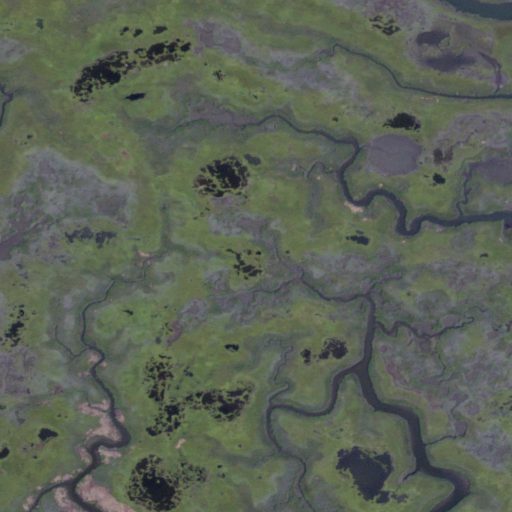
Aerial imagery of island in New Jersey named Gull Island containing only herbaceous wetlands